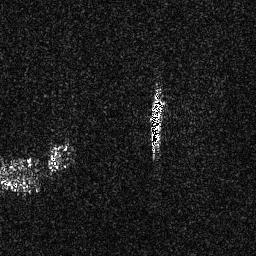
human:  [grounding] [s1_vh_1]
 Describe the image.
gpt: In the satellite image, there is  <ref>1 medium ship </ref> <box>[[58, 34, 64, 58, 0]]</box> located at center.